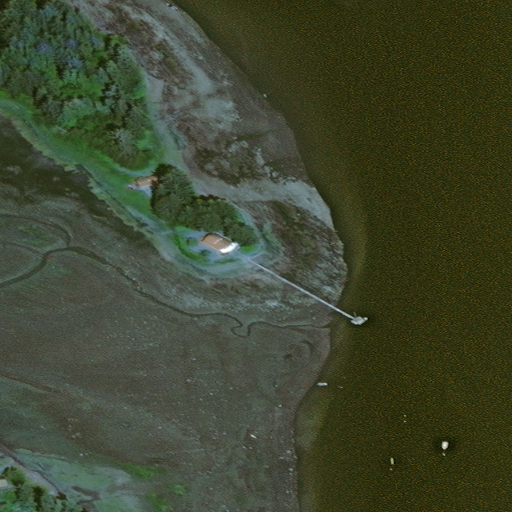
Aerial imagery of cape in Alaska named Island Point containing only unknown